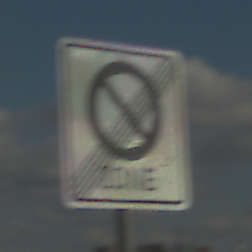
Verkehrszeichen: EndeEingeschraenktesHalteverbotZone
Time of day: MorningAfternoon
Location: Outdoor (RoadRail)
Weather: PartlyCloudy
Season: NotSpecified
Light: Natural